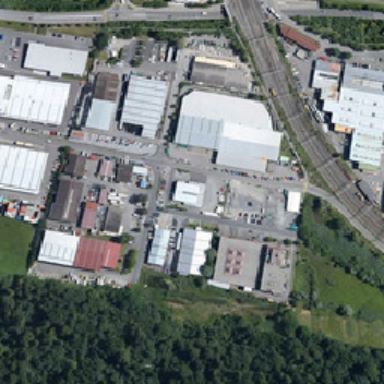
Both sides of the road are big factories .